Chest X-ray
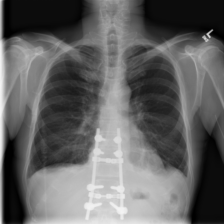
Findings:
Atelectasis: negative
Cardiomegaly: negative
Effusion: positive
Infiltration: negative
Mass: negative
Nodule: negative
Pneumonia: negative
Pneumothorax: negative
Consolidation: negative
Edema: negative
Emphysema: negative
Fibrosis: negative
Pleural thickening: negative
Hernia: negative